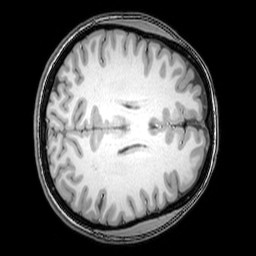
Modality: T1w
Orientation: axial
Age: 21
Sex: female
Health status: healthy
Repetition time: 0.081 s
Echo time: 0.037 s